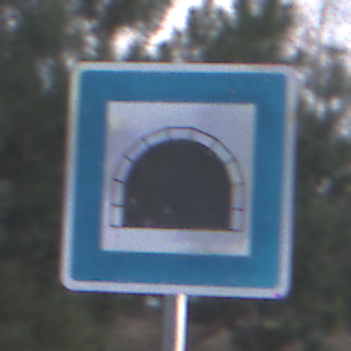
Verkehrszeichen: Tunnel
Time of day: MorningAfternoon
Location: Outdoor (Nature)
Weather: PartlyCloudy
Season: NotSpecified
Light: Natural